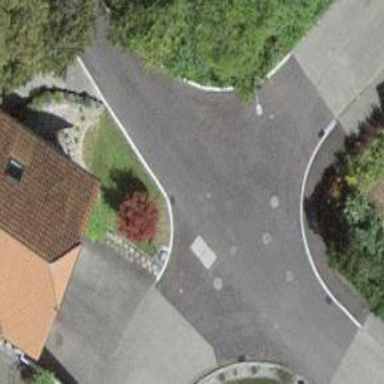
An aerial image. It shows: Residential road.